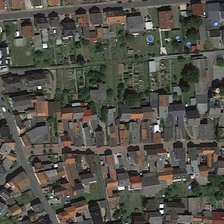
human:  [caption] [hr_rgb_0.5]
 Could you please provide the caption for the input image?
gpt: houses of orange or grey roofs are built closely on lawns .

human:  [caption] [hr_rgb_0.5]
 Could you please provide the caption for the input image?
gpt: many orange flat with double slpo roof consist of the residential with some trees decorated .

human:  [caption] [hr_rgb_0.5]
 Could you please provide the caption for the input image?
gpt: these rows of houses with red and grey houses form this residential area .

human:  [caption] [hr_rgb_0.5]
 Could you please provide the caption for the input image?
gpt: houses of orange or grey roofs are built closely on lawns .

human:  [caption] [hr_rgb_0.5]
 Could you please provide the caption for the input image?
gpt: many buildings and green trees are in a dense residential area .